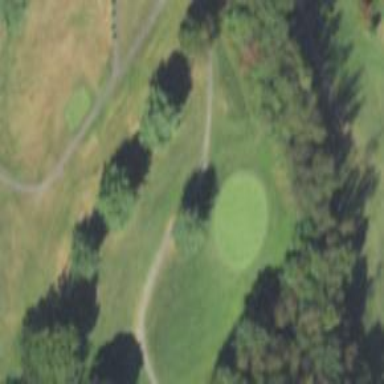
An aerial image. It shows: Grassy area designated as golf fairway.